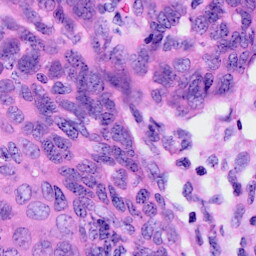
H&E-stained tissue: Cervix